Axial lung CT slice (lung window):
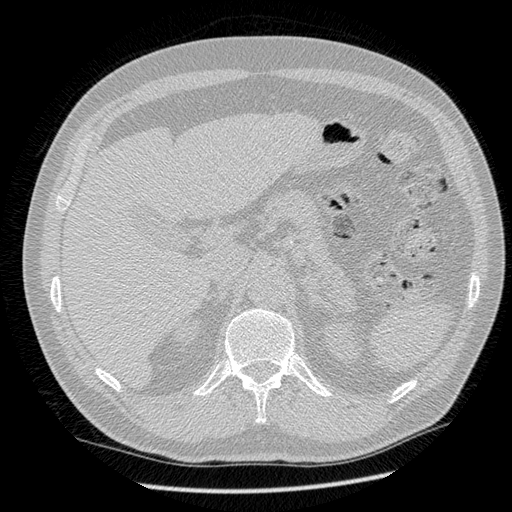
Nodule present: no